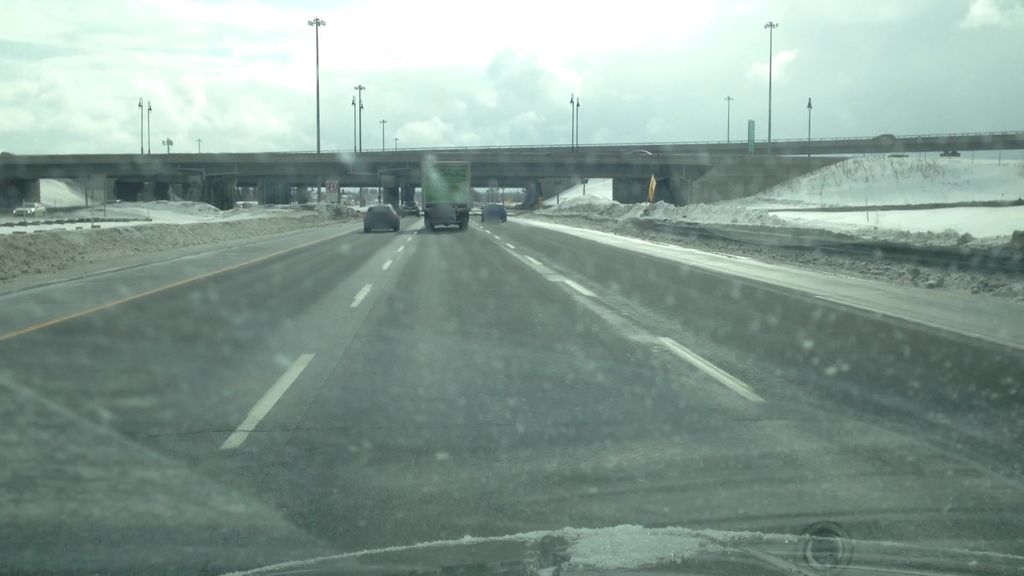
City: montreal